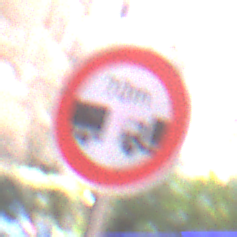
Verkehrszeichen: VerbotUnterschreitenMindestabstand
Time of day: MorningAfternoon
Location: Outdoor (Urban)
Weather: Clear
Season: NotSpecified
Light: Natural